Question: What is the reading of this measurement?
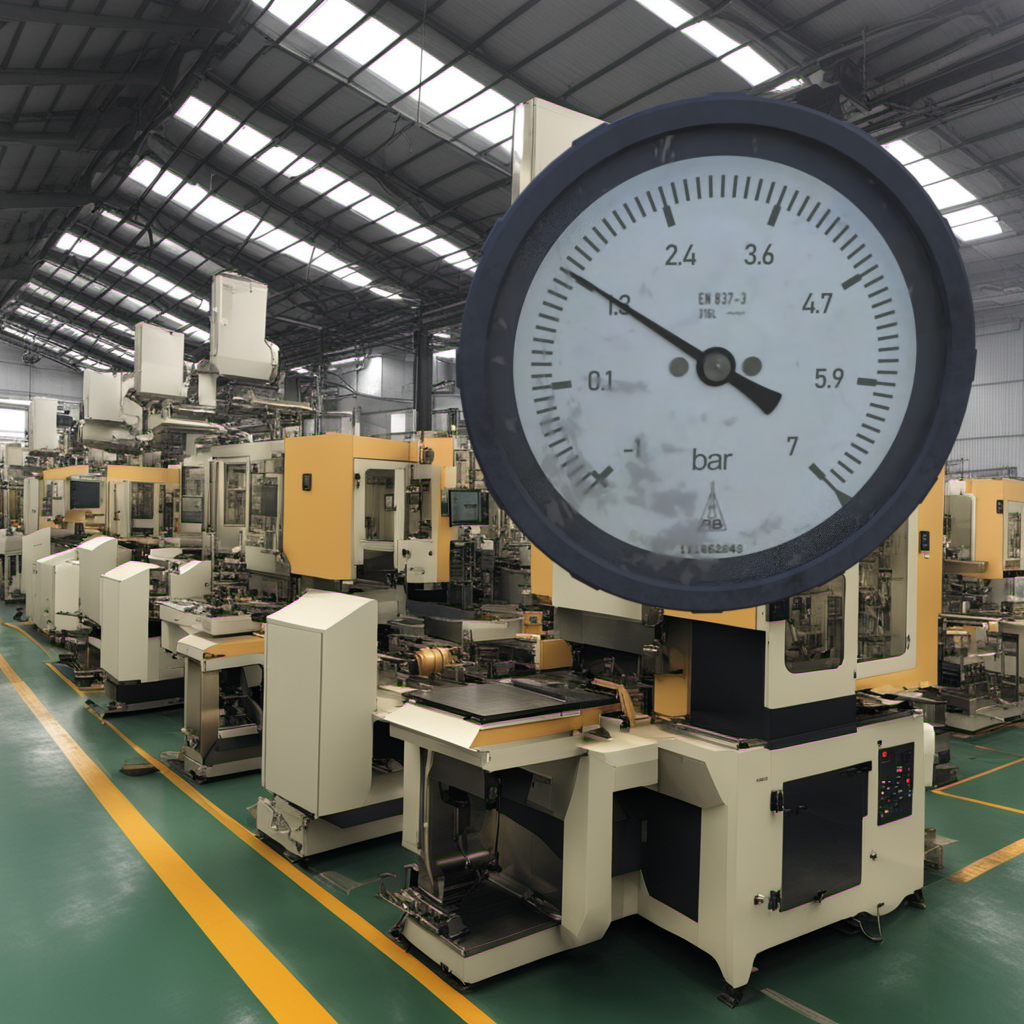
Answer: The result is 1.31
Question: What is the reading range of the measurement in the image?
Answer: The range is from -1 to 7
Question: What is the minimum and maximum reading range of this measurement?
Answer: The minimum value is -1 and the maximum value is 7